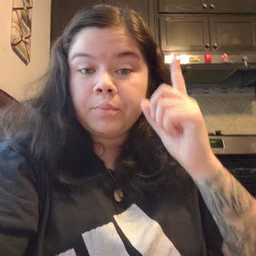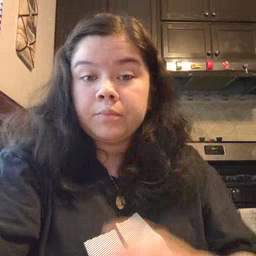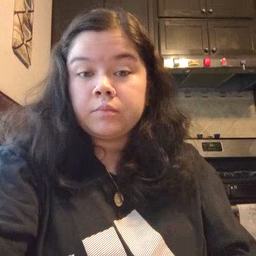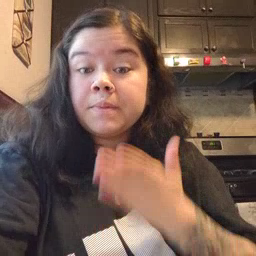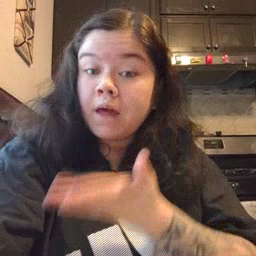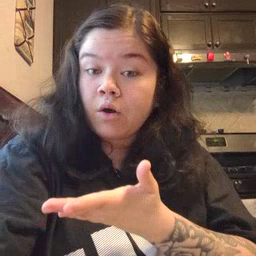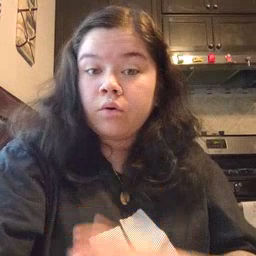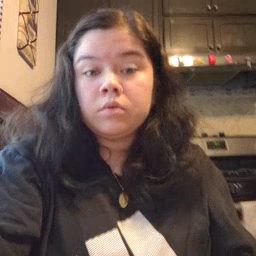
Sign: there